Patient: sex F, age 48
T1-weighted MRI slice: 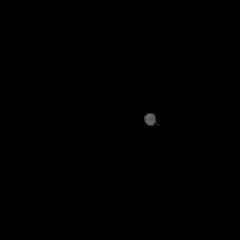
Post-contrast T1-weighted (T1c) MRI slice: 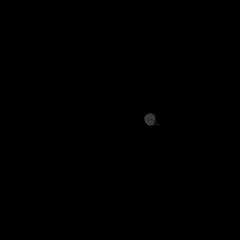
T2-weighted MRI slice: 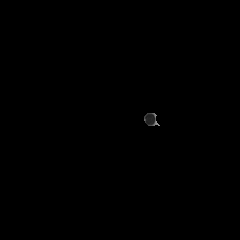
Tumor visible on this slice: no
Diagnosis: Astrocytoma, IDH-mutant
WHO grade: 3